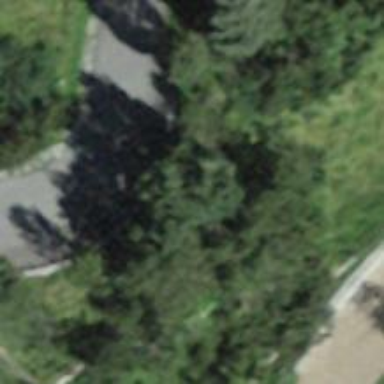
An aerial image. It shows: Asphalt service road with no sidewalk.